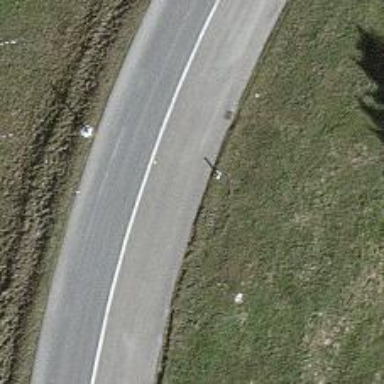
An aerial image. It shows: Secondary road marked as route.